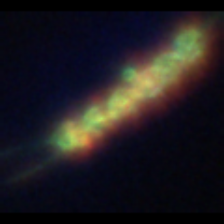
Taxon: Chaetoceros
Group: Diatoms